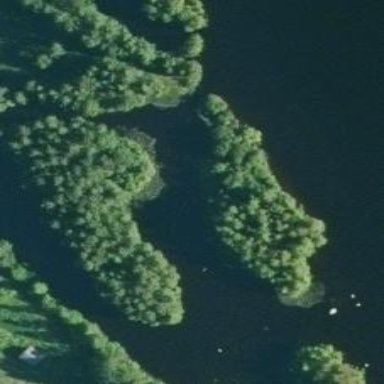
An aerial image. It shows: Islet.